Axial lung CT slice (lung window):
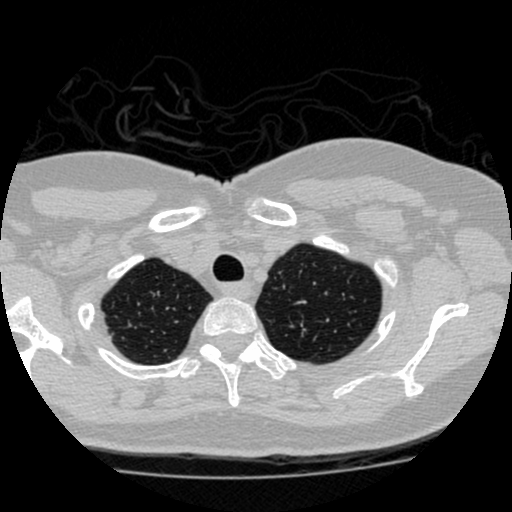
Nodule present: no